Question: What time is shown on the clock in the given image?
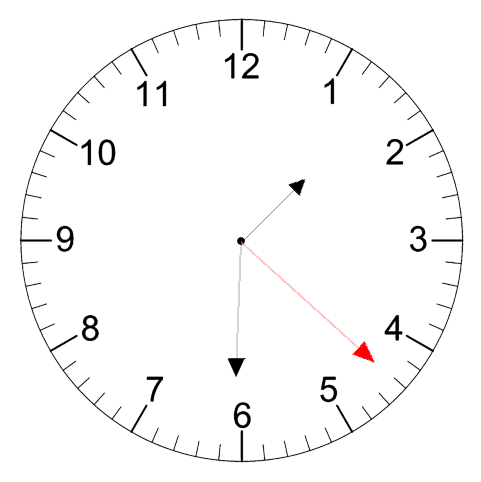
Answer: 01:30:22